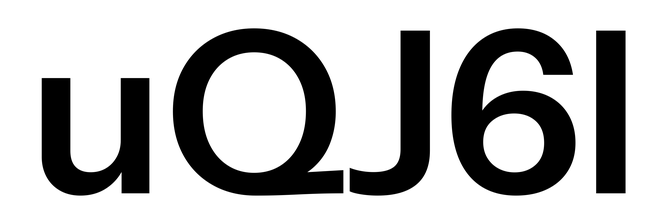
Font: InstrumentSans_SemiBold